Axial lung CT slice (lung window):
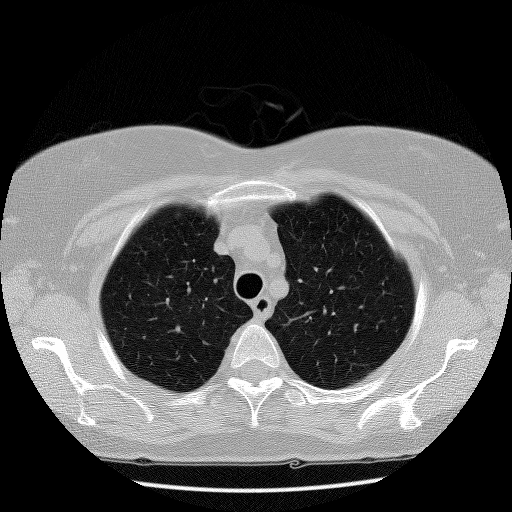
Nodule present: no